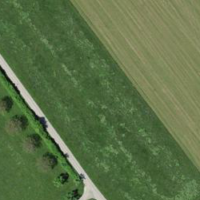
EUNIS habitat code: 25
Species observed at this site:
Cardamine pratensis